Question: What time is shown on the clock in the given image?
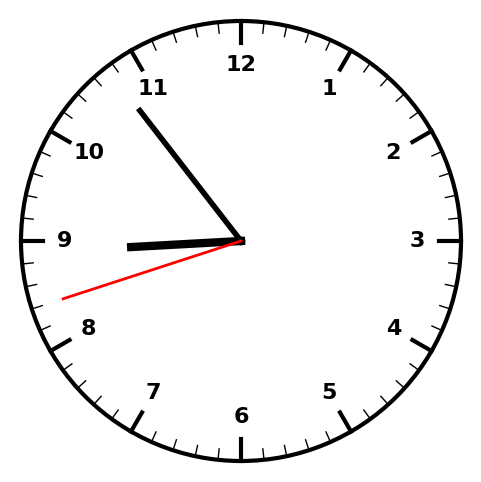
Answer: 08:53:42